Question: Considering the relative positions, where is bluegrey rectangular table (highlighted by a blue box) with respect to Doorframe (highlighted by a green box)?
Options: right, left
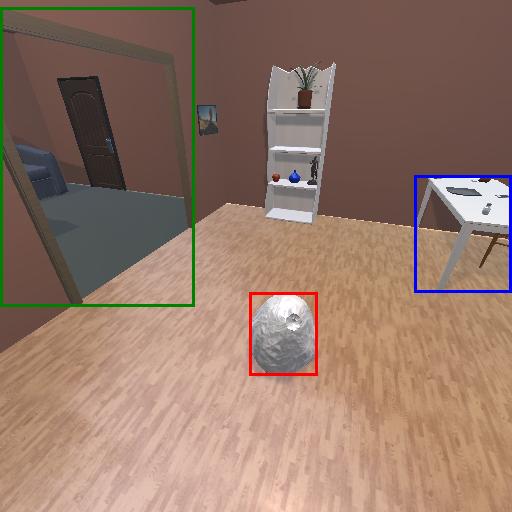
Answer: right